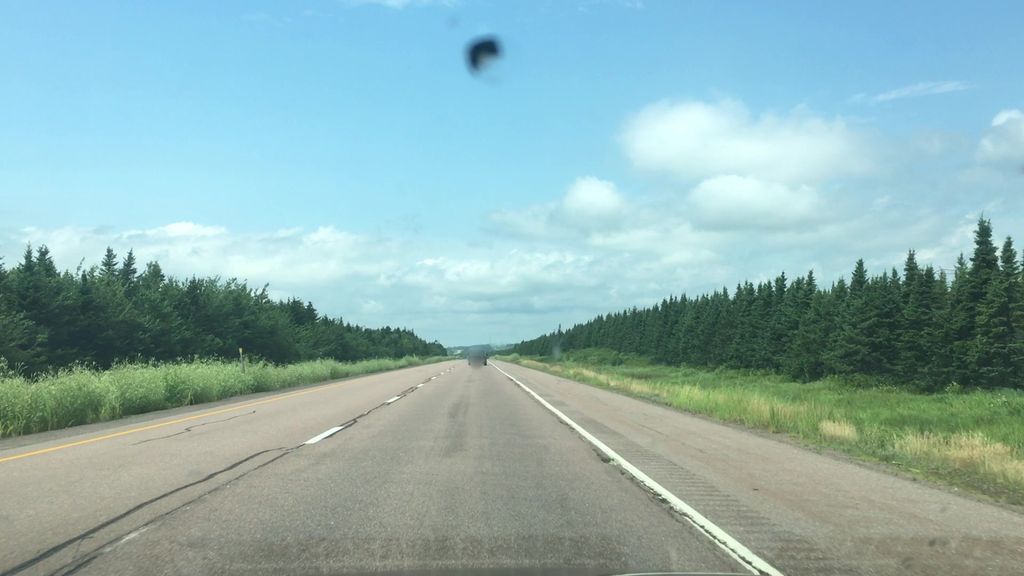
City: charlottetown